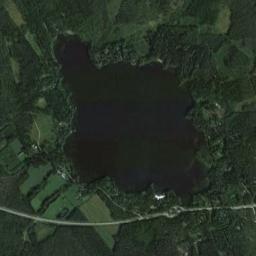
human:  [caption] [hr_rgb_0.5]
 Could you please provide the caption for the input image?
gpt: An irregularly shaped blue lake on the ground with green vegetation .

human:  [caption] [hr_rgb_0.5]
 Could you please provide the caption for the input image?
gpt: There are many trees around the lake .

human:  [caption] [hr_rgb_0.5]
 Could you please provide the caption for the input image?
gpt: The lake lies in the dense forest and the water is dark blue .

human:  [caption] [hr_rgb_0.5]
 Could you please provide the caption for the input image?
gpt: The lake in the picture is in the desert .

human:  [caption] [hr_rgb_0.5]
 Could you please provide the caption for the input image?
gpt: There are many green farmlands around the lake .